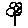
Label: flower